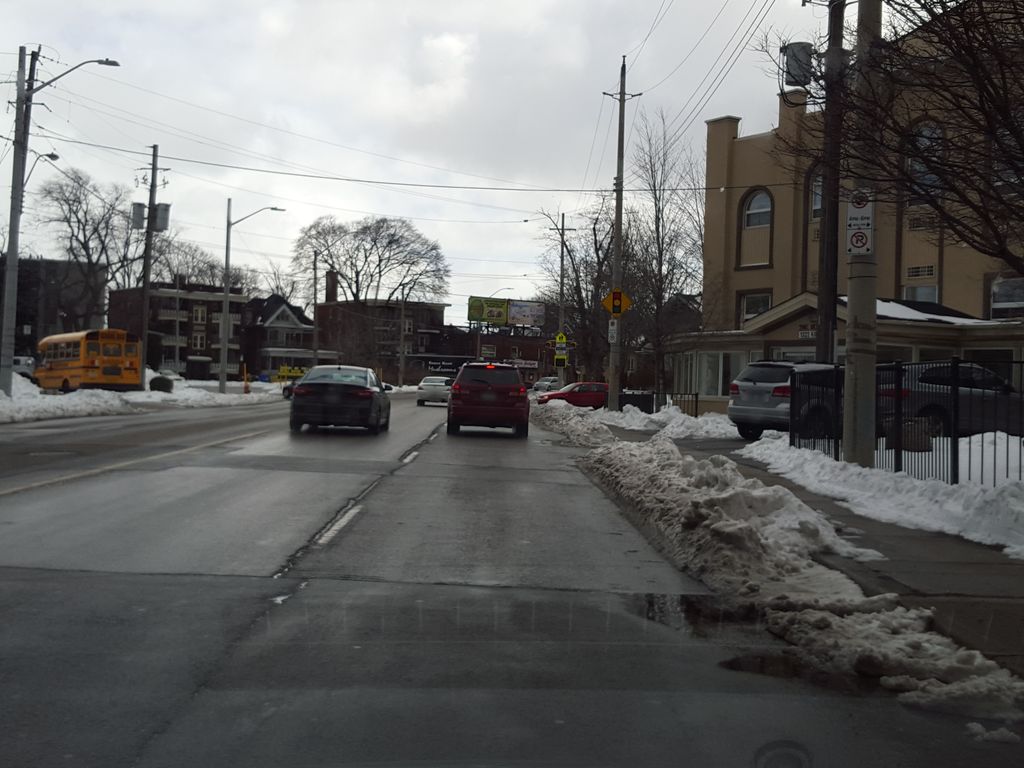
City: hamilton